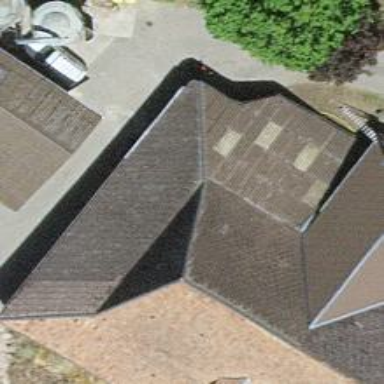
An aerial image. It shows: Farm building.